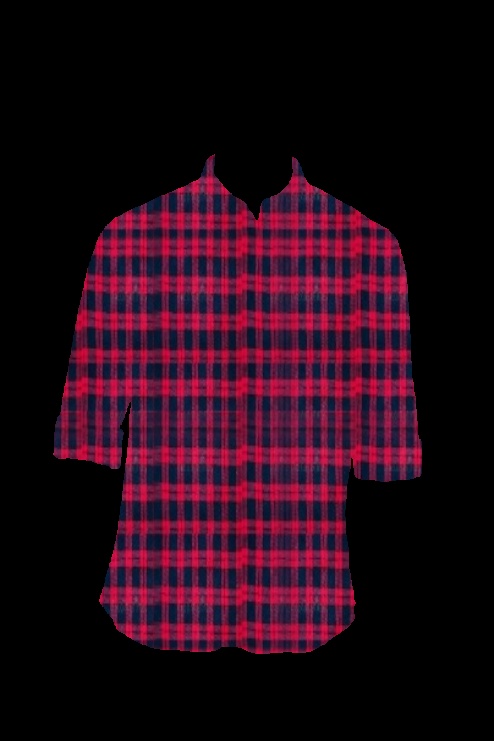
red blue plaid button up tee